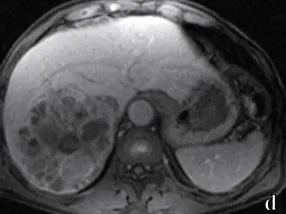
Primary hepatic carcinoid tumor in 70-year-old male. To the late phase.
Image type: radiology (mri)